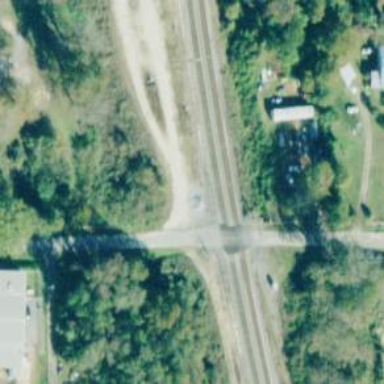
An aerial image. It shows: Level crossing on the railway with lights.